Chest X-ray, PA view. Patient: 62 years old, sex M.
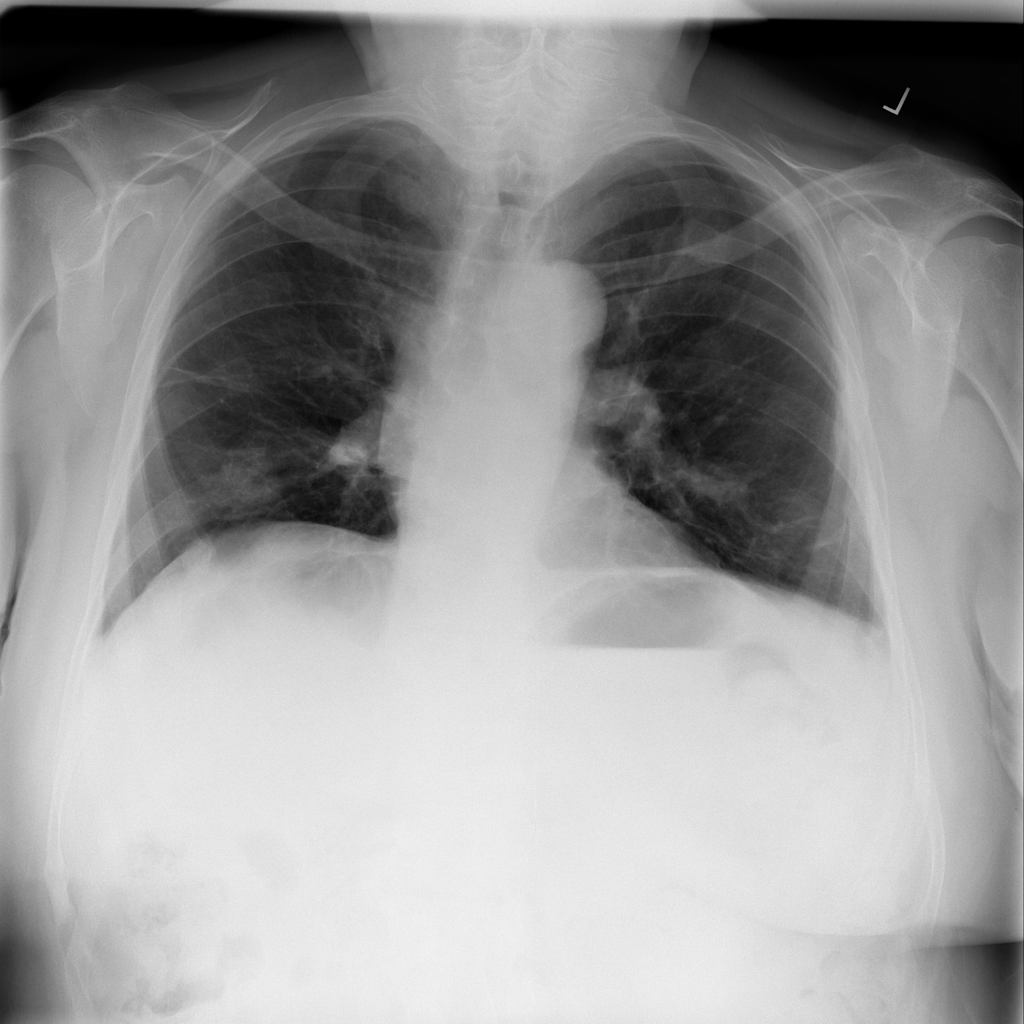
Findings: Atelectasis